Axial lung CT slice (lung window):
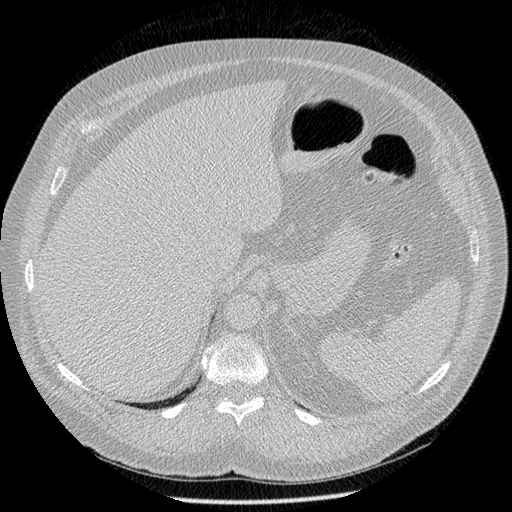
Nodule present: no